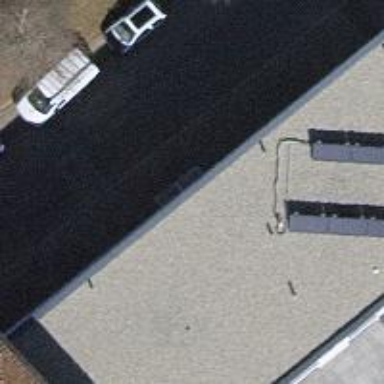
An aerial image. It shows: Solar photovoltaic panel.